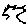
Label: tree